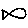
Label: fish